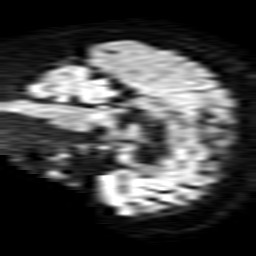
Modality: TRACE
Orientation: sagittal
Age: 46
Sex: female
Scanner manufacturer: philips
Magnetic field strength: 1.5 T
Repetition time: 3.677 s
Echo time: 0.09411 s